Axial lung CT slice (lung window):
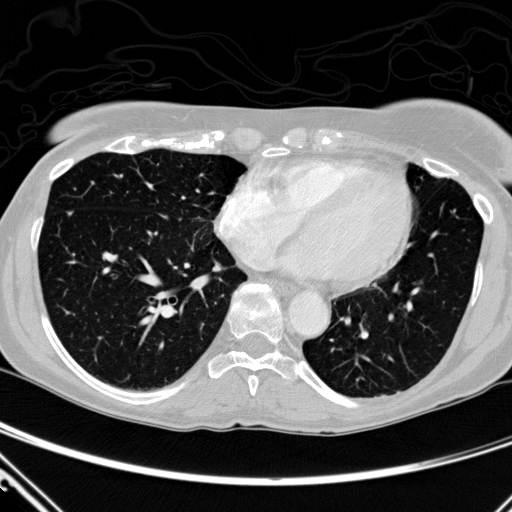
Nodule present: no